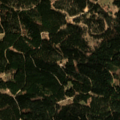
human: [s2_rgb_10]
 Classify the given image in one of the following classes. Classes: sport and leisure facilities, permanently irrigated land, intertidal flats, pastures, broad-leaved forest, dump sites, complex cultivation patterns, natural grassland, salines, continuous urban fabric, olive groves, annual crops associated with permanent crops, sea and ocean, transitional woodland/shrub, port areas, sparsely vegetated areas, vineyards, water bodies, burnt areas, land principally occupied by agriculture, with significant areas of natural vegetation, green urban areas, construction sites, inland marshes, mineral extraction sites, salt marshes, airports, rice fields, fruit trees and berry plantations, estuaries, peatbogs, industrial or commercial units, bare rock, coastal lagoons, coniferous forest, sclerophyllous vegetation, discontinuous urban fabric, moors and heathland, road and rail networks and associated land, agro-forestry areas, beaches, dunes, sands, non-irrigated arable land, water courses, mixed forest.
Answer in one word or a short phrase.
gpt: coniferous forest, mixed forest